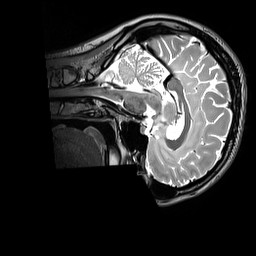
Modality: T2w
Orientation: sagittal
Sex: female
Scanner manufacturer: siemens
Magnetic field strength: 3 T
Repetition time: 3.2 s
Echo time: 0.409 s